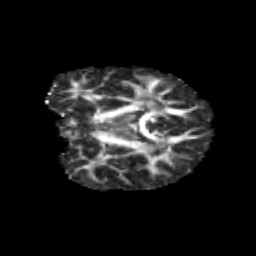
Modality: FA
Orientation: coronal
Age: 11
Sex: male
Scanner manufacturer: siemens
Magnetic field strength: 3 T
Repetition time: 3.8 s
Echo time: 0.07 s